Aerial crown-view tile of a tropical tree (Barro Colorado Island, Panama), acquired 20240918:
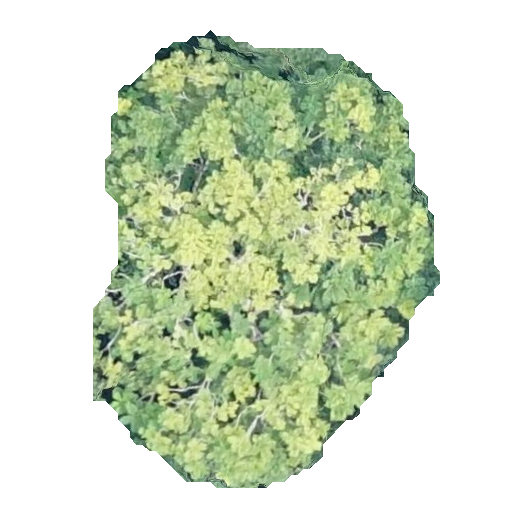
Species: Jacaranda copaia
GBIF accepted scientific name: Jacaranda copaia
Crown area: 185.543 m²